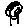
Label: tree